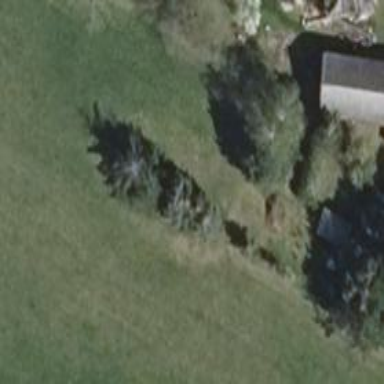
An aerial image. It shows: Evergreen tree with needle-leaved leaves.